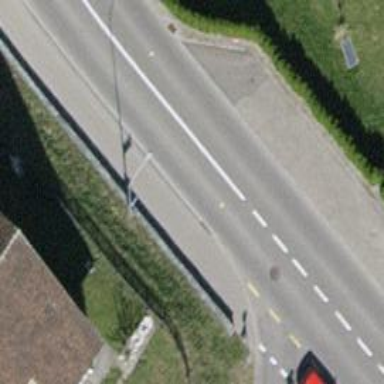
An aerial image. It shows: Bus stop with platform for public transport.